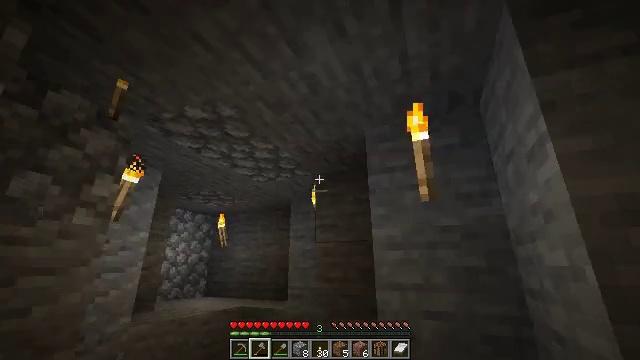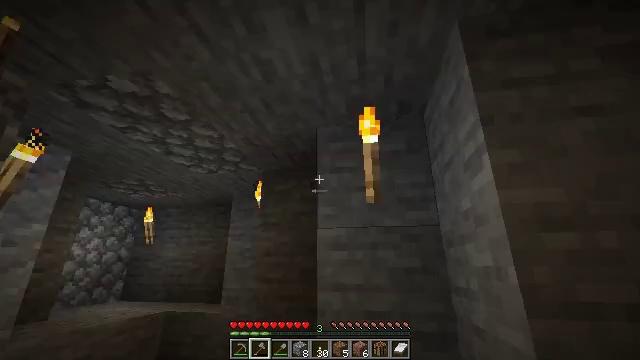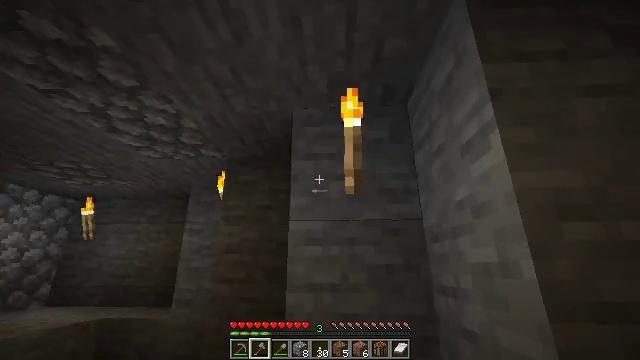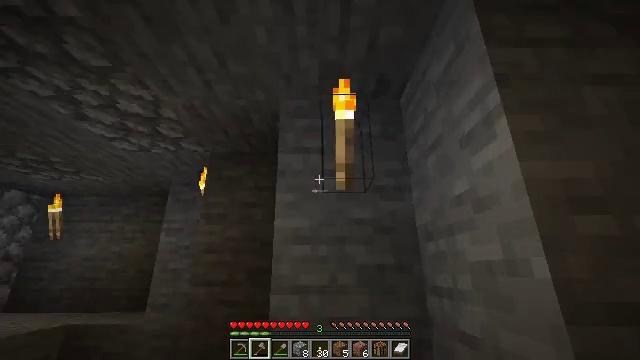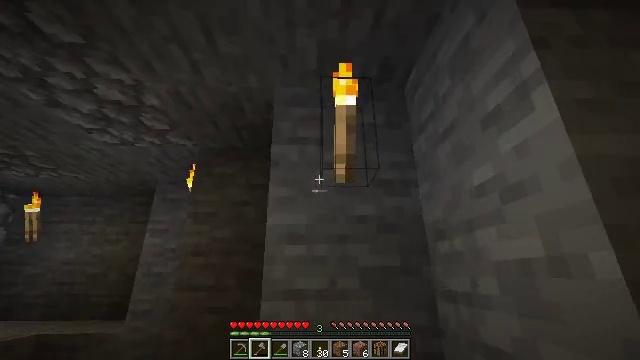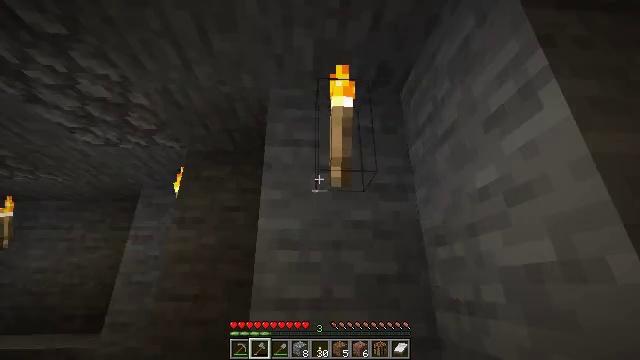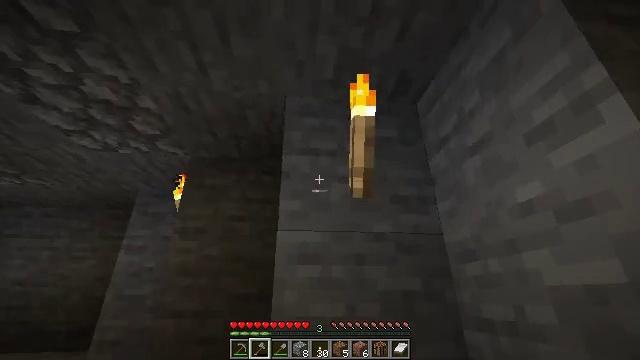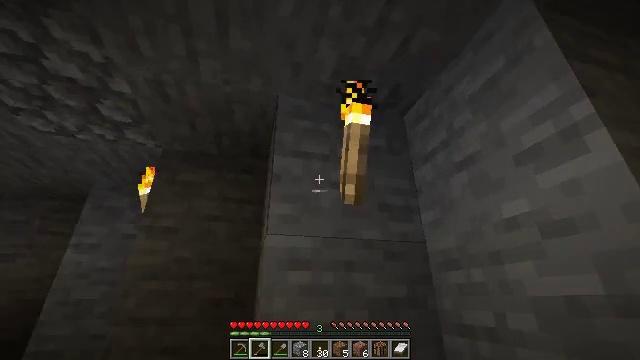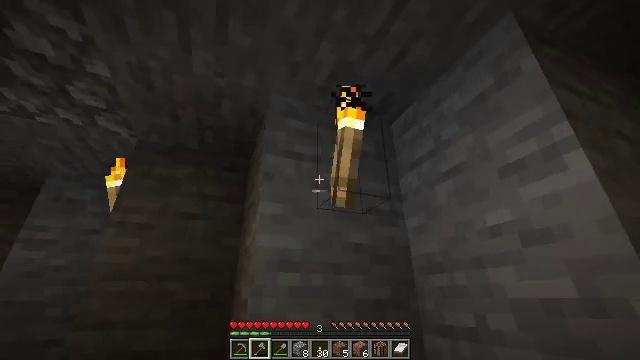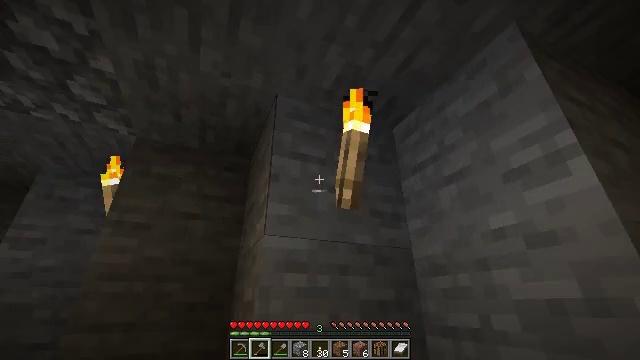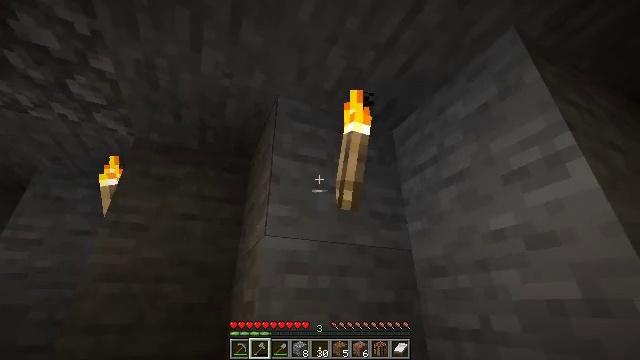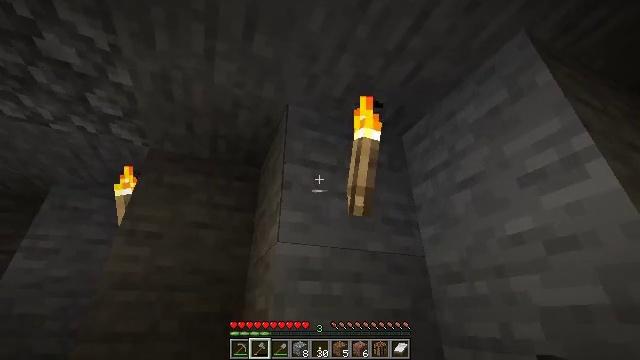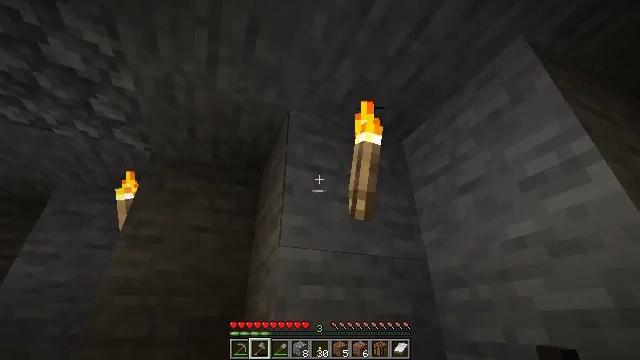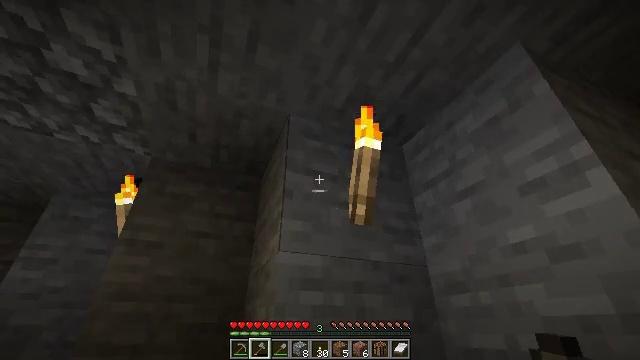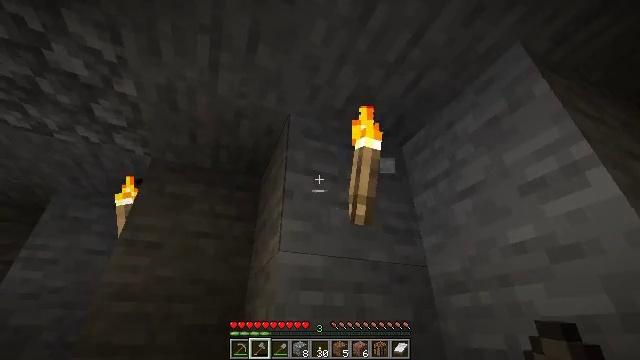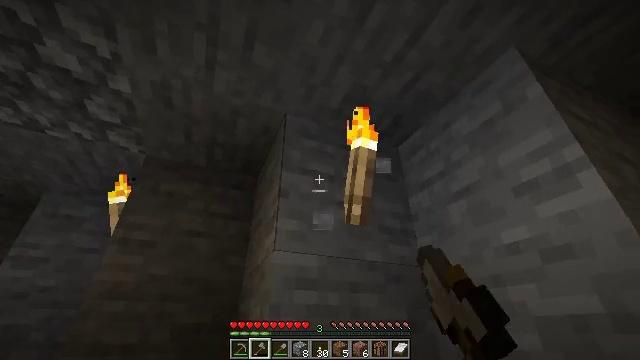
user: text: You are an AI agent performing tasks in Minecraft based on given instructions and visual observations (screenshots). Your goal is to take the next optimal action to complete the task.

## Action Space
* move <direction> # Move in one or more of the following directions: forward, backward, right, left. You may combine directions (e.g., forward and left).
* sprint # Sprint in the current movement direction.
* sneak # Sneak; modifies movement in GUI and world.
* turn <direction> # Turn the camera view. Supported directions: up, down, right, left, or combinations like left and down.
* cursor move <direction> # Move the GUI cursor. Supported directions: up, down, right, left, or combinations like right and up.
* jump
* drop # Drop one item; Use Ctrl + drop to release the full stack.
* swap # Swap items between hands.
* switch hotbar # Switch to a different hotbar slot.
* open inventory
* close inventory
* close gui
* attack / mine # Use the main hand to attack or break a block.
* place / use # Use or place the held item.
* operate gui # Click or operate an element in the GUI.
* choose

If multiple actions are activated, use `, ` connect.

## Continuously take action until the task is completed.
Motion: motion action
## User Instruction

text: Mine the wall torch to remove it.
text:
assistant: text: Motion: move forward, turn right
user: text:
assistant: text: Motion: move forward, turn right
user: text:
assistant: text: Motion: move forward, turn right
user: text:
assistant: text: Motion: turn right and up
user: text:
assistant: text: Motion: move left, turn right and up
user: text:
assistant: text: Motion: move left, turn right and up
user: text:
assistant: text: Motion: move left, turn right
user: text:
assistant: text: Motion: turn right
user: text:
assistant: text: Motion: turn right
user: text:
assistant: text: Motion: no_op
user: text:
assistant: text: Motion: turn left and up
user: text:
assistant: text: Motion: turn up
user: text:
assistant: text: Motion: turn up
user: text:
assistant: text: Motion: attack / mine
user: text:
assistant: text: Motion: turn right, attack / mine
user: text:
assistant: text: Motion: turn right, attack / mine
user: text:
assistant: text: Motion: turn right
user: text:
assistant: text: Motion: turn right
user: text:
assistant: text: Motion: no_op
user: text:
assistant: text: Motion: no_op
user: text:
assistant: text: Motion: no_op
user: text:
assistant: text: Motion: no_op
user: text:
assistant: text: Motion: no_op
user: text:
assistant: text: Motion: no_op
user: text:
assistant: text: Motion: turn left and down
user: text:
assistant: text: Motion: turn left and down
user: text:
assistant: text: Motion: turn left and down
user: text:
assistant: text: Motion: turn left and down
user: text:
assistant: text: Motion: turn right and down
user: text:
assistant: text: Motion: turn right